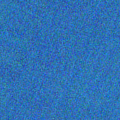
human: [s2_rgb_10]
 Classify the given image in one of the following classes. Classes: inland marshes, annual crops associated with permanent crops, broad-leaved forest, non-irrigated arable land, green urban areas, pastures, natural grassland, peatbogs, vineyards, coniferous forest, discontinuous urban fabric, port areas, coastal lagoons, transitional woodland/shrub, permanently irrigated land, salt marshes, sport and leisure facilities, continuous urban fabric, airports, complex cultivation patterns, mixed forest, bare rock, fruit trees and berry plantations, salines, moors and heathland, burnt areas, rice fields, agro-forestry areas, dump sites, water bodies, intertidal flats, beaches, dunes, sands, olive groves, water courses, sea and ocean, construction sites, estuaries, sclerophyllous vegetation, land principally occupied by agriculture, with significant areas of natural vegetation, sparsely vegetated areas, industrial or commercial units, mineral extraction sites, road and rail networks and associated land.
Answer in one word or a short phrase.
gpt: sea and ocean